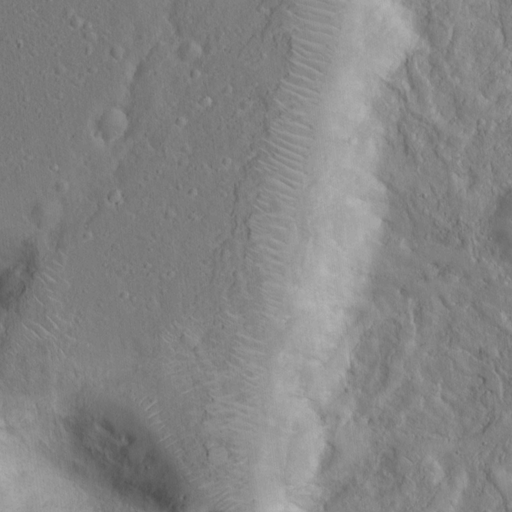
Objects detected: cone, cone